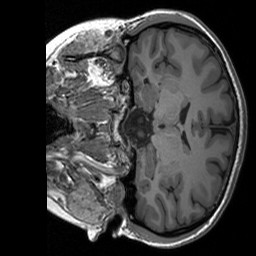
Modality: T1w
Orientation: coronal
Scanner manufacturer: siemens
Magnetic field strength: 3 T
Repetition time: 1.76 s
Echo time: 0.0022 s